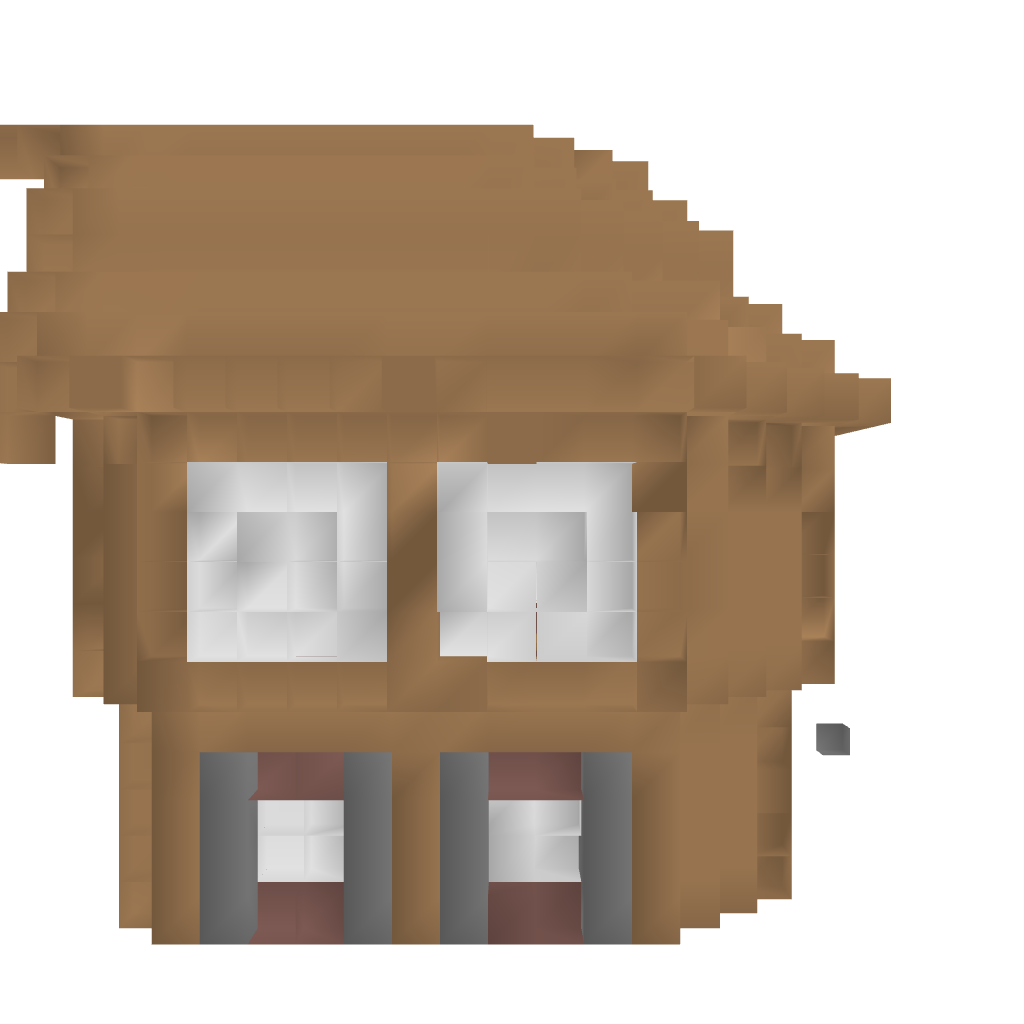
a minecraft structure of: House in the Middle Ages good quality